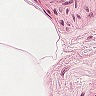
Metastatic tissue present: no